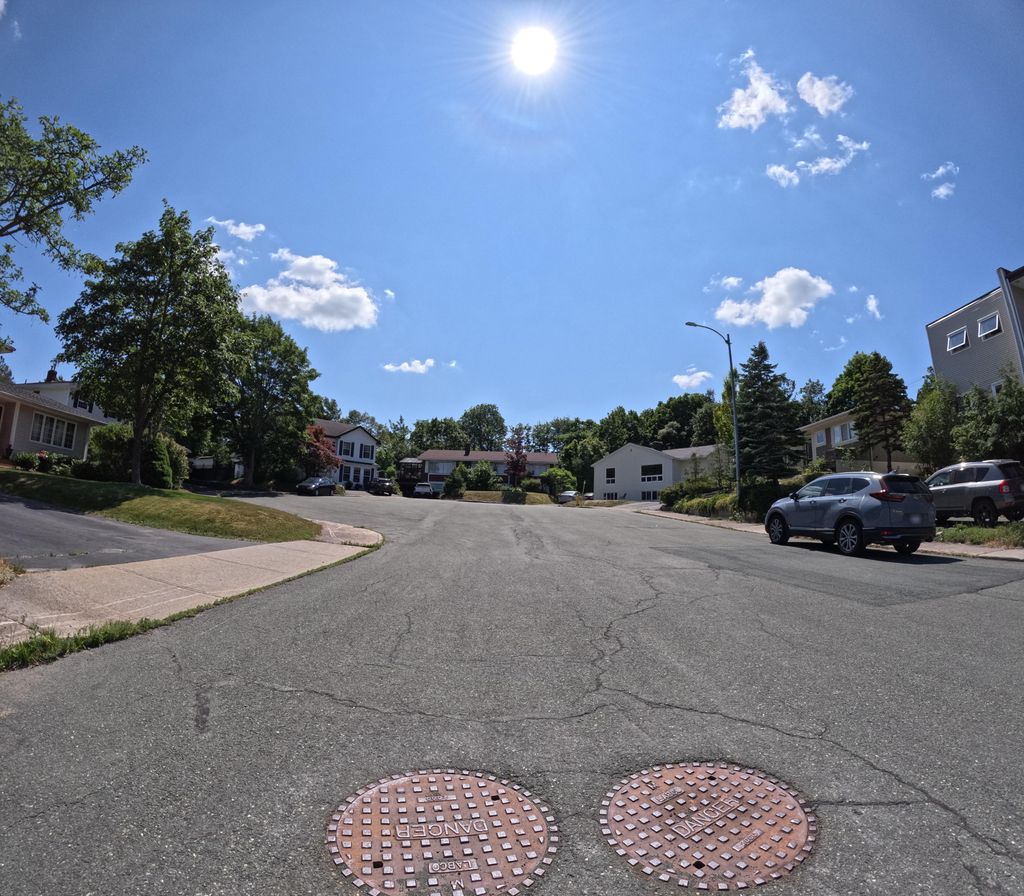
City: st_johns